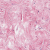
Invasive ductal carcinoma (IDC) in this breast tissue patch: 0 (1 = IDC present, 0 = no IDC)